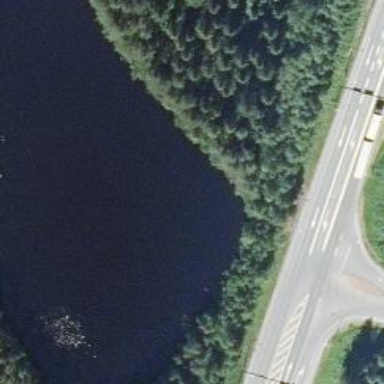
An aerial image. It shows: Serene pond surrounded by nature.